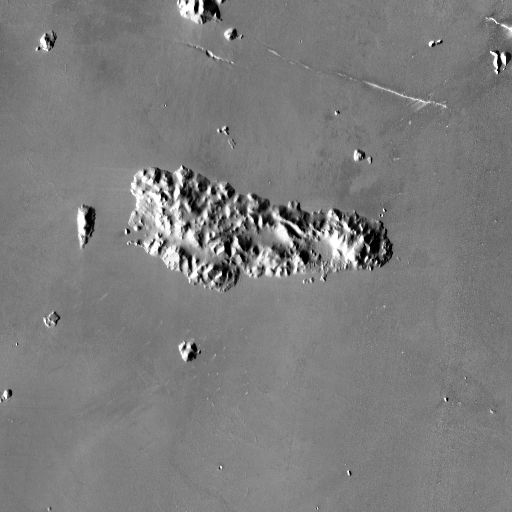
Crater classes present: Background, Other